Question: I am having an issue where I cannot see the text of the tree nodes when defining a TreePanel with an inline store. However, if I externalize the store definition and move it to a separate variable and then assign it TreePanel as shown in the API docs it works perfectly fine.
Following is the code snippet for TreePanel and a screenshot of how it looks like when it is rendered:
'''
Ext.define('MyApp.view.MyViewport', {
extend: 'Ext.container.Viewport',
initComponent: function() {
var me = this;
Ext.applyIf(me, {
items: [ {
xtype: 'treepanel',
title: 'My Tree Panel',
displayField: 'text',
store: {
"id" : "xwt-gen-92bb1629-2cfe-43c1-a40a-a8a2c4e26562",
"owners" : ["booktaxi.tree"],
"storeId" : "xwt-gen-6310be92-f272-4926-8392-ed0eacd04952",
"fields" : [],
"root" : {
"children" : [{
"children" : [],
"expandable" : false,
"id" : "775aa413-72af-4708-b2f1-8852a660cd0a",
"leaf" : true,
"root" : false,
"text" : "detention"
}, {
"children" : [{
"children" : [],
"expandable" : false,
"id" : "f2cbb9c3-c177-4870-a2f2-dceb54a781ab",
"leaf" : true,
"root" : false,
"text" : "book report"
}, {
"children" : [],
"expandable" : false,
"id" : "a4550d10-385e-4c2e-b6da-9f439cab8bd4",
"leaf" : true,
"root" : false,
"text" : "alegrbra"
}
],
"expandable" : true,
"id" : "ba8910a3-7e3f-4959-bcd0-9b3c102c40d4",
"leaf" : false,
"root" : false,
"text" : "homework"
}, {
"children" : [],
"expandable" : false,
"id" : "4f855b01-24ab-400a-ad7d-0dff14ca9710",
"leaf" : true,
"root" : false,
"text" : "buy lottery tickets"
}
],
"expanded" : true,
"id" : "a7d67f78-1a32-4077-8ce3-778b40de1835",
"leaf" : false,
"root" : true,
"text" : ""
},
"xtype" : "store.tree"
},
viewConfig: {
}
}
]
});
me.callParent(arguments);
}
});
'''

I was wondering if some one has faced this issue before and if there is a way to fix this.
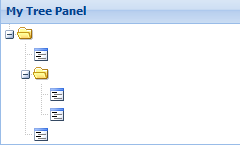
Answer: You should specify the 'fields' in the store definition, because you are not specifying the model explicitly.